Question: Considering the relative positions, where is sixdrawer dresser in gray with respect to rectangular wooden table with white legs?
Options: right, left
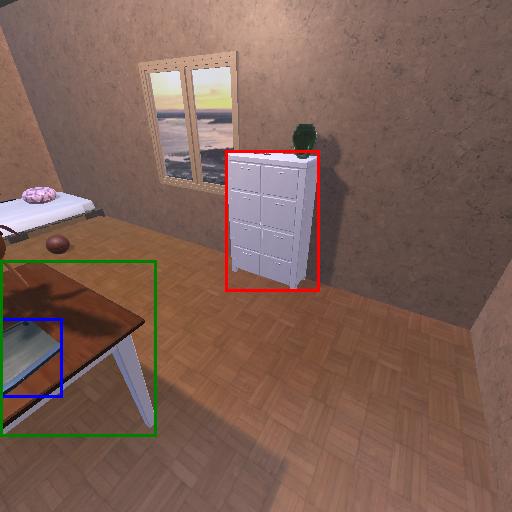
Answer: right